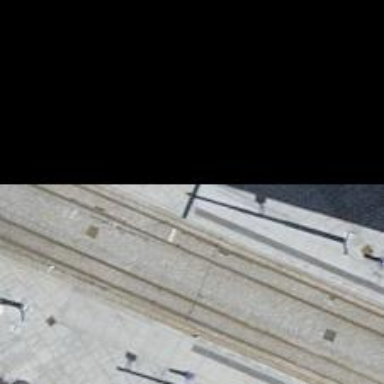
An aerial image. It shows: Platform for public transport with shelter. The platform is for railway use.